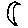
Label: moon